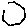
Label: hexagon